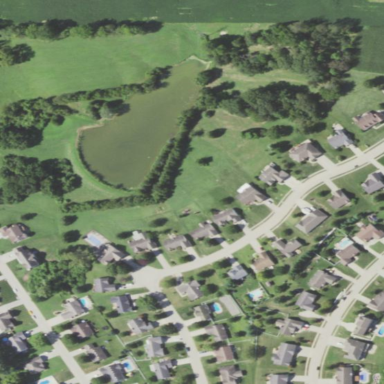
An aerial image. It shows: Serene pond surrounded by nature.